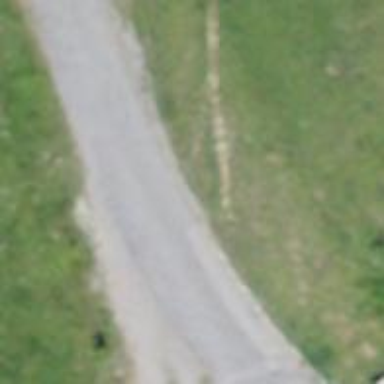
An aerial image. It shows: Unclassified road.